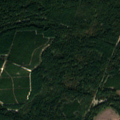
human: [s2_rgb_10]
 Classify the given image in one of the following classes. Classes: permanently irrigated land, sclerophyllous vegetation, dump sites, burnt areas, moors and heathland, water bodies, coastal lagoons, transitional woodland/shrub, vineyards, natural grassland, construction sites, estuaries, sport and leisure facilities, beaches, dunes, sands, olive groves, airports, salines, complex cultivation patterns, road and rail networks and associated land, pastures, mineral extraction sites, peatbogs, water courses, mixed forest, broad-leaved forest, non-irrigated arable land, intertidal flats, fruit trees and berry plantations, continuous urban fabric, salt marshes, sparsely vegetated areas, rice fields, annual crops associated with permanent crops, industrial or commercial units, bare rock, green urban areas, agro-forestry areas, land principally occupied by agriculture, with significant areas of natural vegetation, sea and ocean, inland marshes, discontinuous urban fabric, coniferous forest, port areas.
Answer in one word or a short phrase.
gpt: coniferous forest, mixed forest, moors and heathland